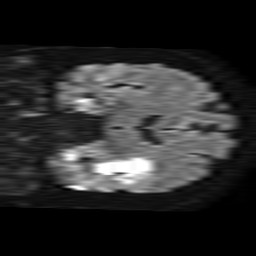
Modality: TRACE
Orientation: coronal
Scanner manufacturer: philips
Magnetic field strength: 1.5 T
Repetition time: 4.6 s
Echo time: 0.08631 s